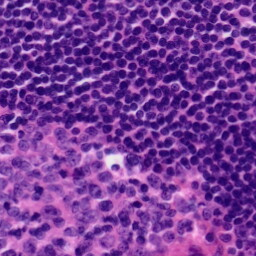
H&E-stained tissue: Tonsil